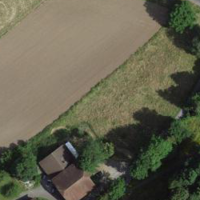
EUNIS habitat code: 55
Species observed at this site:
Fagus sylvatica
Lamium maculatum